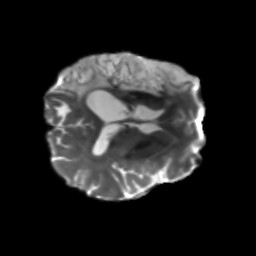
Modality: T2w
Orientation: axial
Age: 46
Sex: male
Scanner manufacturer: siemens
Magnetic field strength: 3 T
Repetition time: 5.25 s
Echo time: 0.08 s